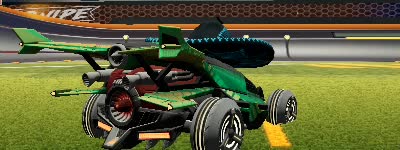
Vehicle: aftershock